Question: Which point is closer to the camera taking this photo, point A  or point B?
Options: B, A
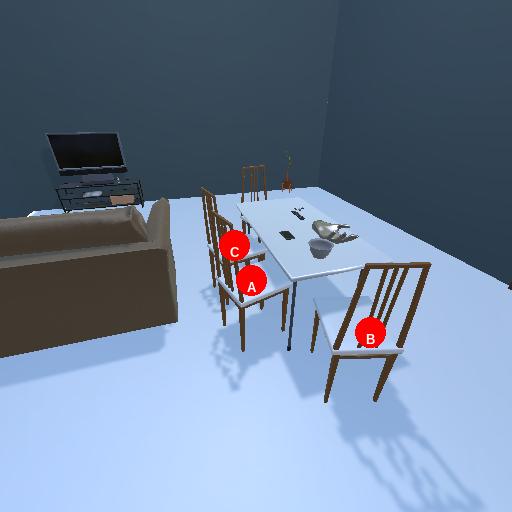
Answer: B